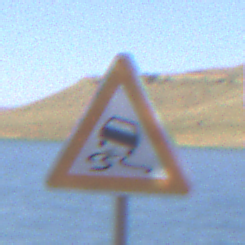
Verkehrszeichen: SchleuderOderRutschgefahr
Umgebung: Outdoor, Nature
Tageszeit: MorningAfternoon
Wetter: Clear
Licht: Natural
Jahreszeit: NotSpecified
Kontrast: HighContrast